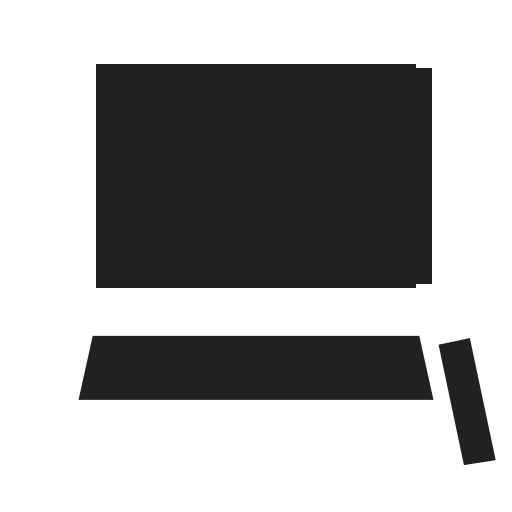
laptop high contrast